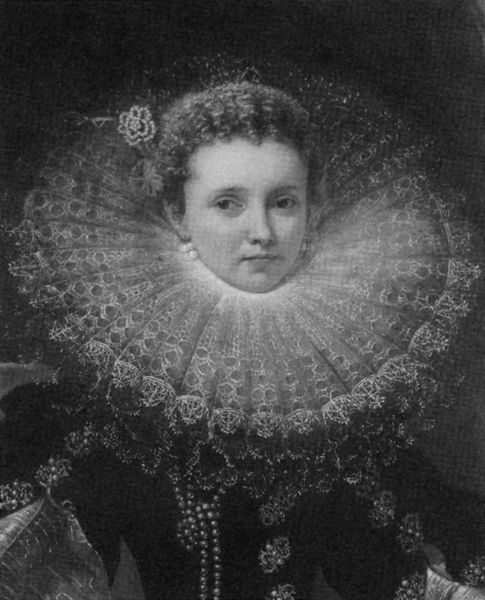
Titel: Bildnis der Marchesa Veronica Spinola Doria
Künstler: Peter Paul Rubens
Institution: Karlsruhe, Staatliche Kunsthalle
Schlagwörter: gemälde, mädchen, frau, kleid, nase, ohrring, schmuck, schwarz, weiss, dame, jung, blass, gesicht, haarschmuck, kragen, spitze, ärmel, bildnis, portrait, porträt, adel, kind, ohrringe, locken, perlen, renaissance, schön, seide, rund, kette, junge frau, rüschen, fein, perlenkette, spange, schwarz-weiß, lockig, reichtum, adlige, spitzenkragen, prunk, mühlrad, perlenohrring, prunkvoll, mühlradkragen, perlenohrringe, regentin, ausdruckslos